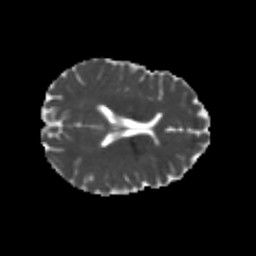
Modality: MD
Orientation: axial
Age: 24
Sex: female
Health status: healthy
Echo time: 0.074 s